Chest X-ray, AP view. Patient: 49 years old, sex M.
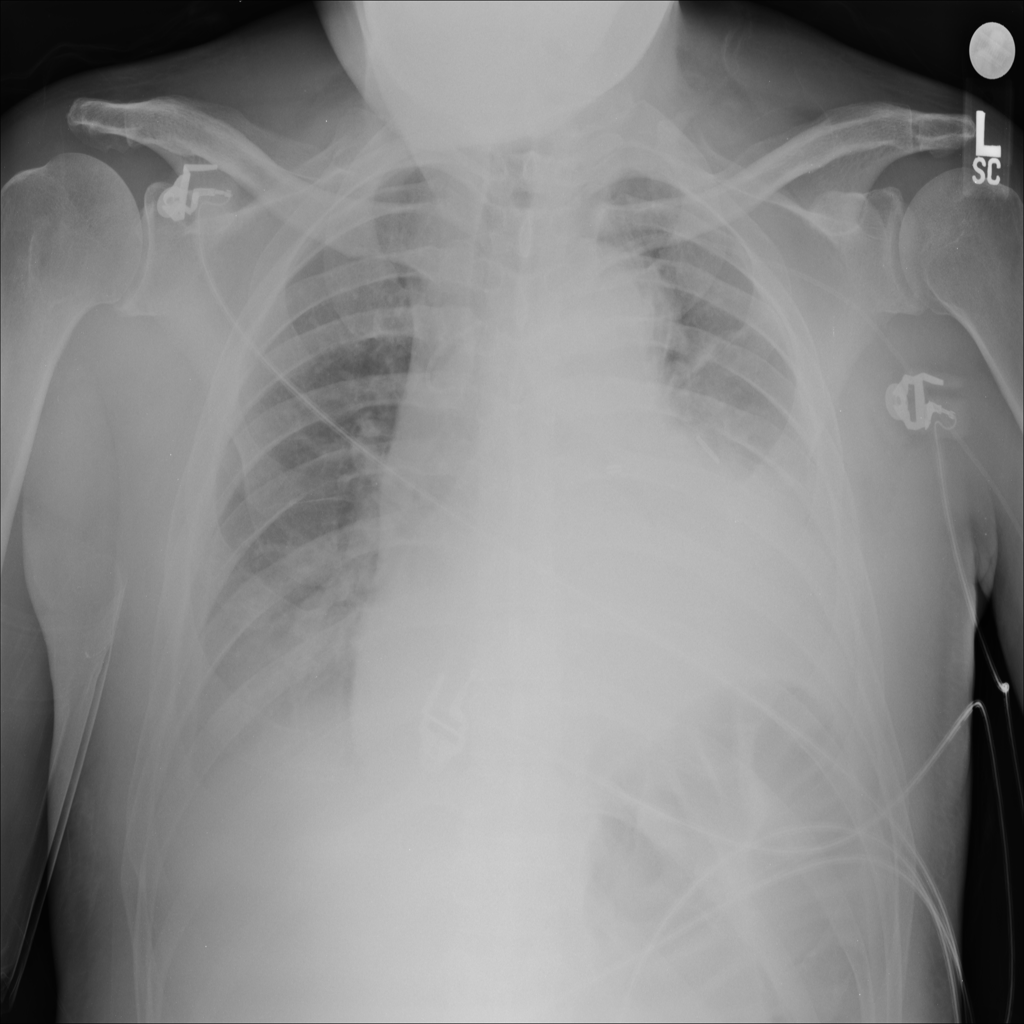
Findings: No Finding